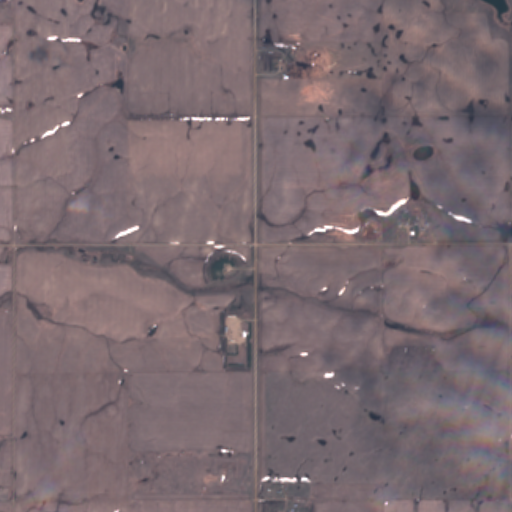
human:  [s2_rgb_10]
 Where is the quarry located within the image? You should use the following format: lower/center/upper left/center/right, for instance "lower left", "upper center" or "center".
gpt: The quarry is located in the center left of the image.
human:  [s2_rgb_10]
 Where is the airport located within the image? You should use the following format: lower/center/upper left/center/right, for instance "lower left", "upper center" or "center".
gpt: There is no airport in the image.